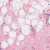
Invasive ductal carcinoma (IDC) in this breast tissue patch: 0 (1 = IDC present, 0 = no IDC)